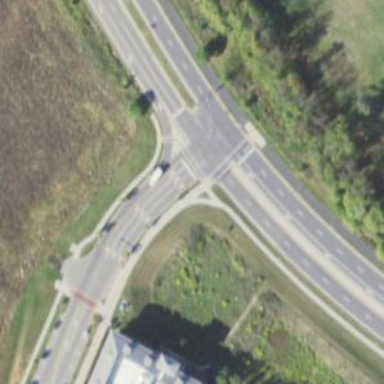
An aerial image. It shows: Crossing on asphalt cycleway.